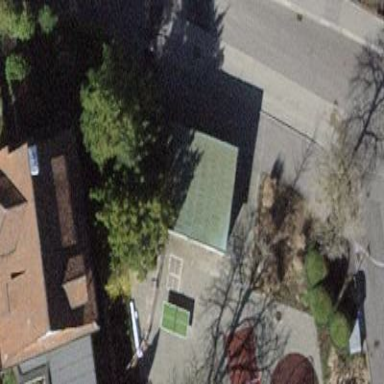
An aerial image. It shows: Shelter for public transport.